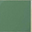
Piece: xx